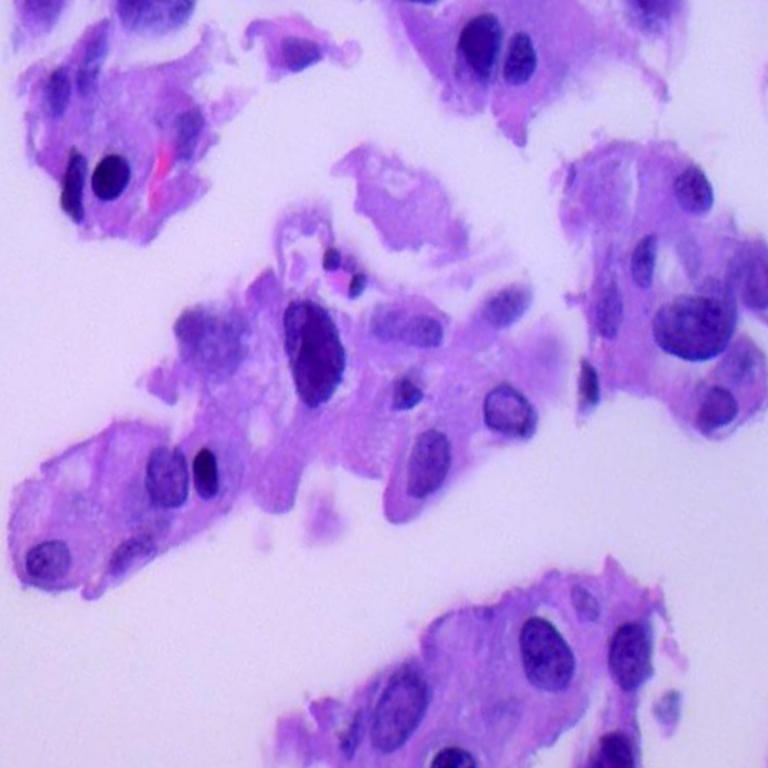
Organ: lung
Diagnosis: adenocarcinomas